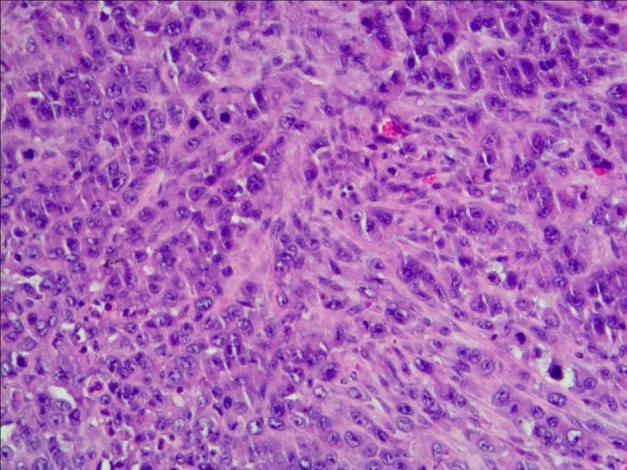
The tumor cells are arranged in broad.
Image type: pathology (h&e)